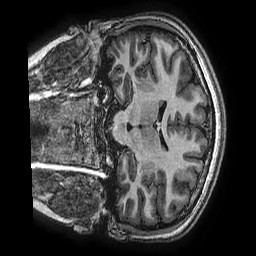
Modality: T1w
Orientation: coronal
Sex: female
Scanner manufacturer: ge
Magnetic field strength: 3 T
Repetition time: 0.00766 s
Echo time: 0.003476 s